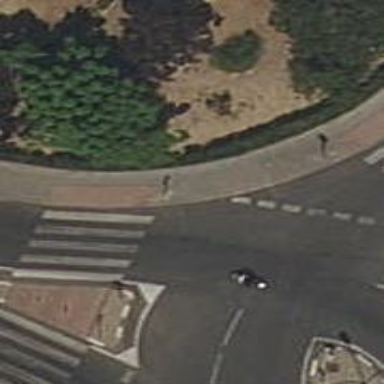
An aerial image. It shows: Sidewalk.